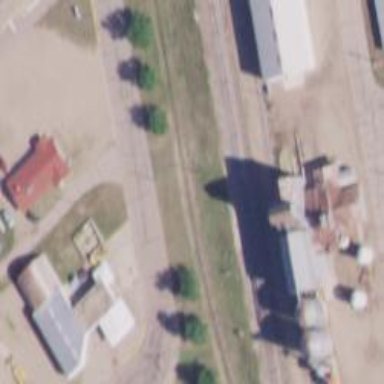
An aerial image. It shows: Railway siding for service.